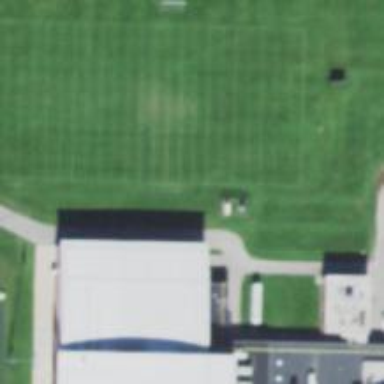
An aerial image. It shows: American football pitch for leisure and sport activities.